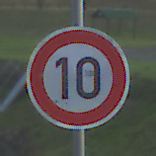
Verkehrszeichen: Geschwindigkeit10
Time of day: SunriseSunset
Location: Outdoor (RoadRail)
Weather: PartlyCloudy
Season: NotSpecified
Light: Natural